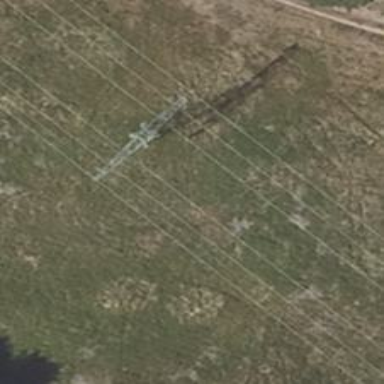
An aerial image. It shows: Power tower.